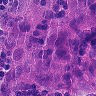
Metastatic tissue present: yes